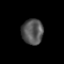
Tissue: skin
Cell type: Epithelial cells
Senescence score: 0.259
Nuclear area (px): 533
Mean DAPI intensity: 84.872